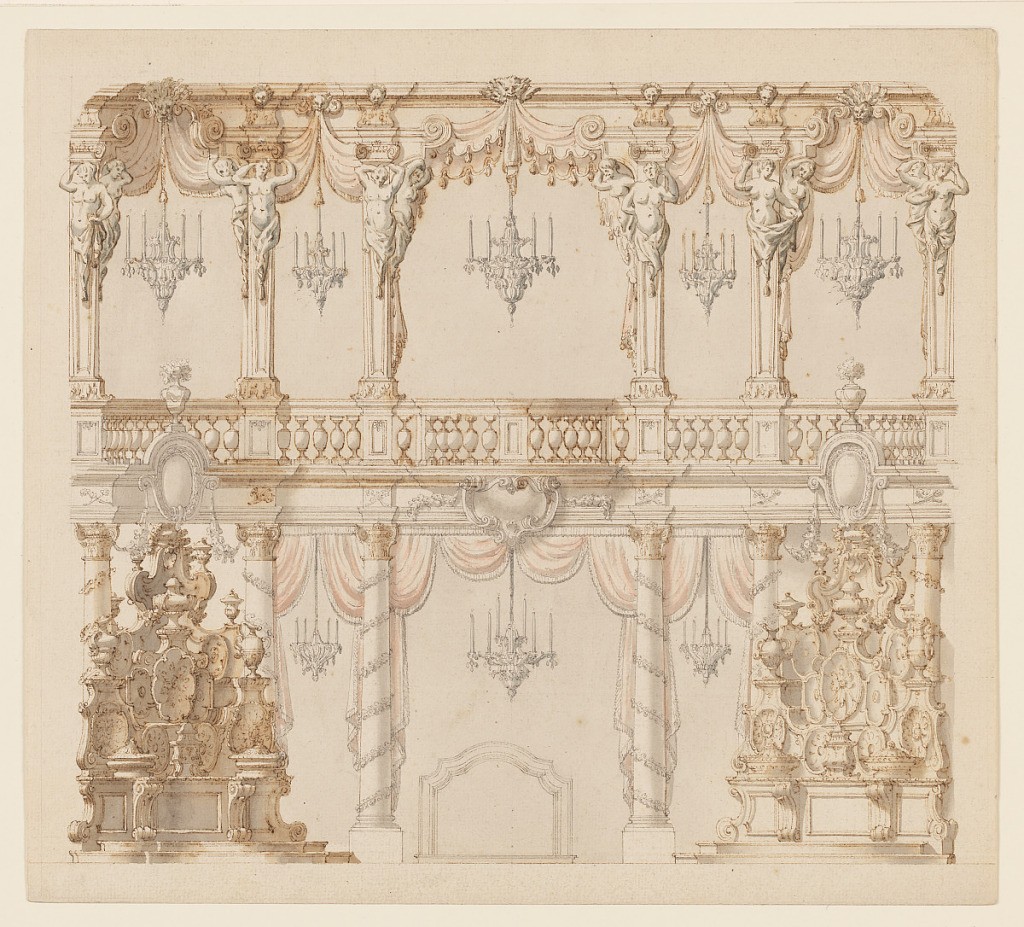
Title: Theater Design for a Dining Room
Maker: Francesco Nicoletti, 1728 – 1776
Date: before 1776
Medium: Pen and black, brown ink, brush and light brown wash, rose watercolor on white laid paper, mounted on blue-green board with gold ruled lines
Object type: Drawing
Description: Theater design for a dining room of a lower floor and balcony. Lower floor contains 4 ornate corinthain columns with drapes hanging between them, 2 sculptures on either side, a chandelier and a fireplace. Balcony contains columns with caryatids, hanging drapes, and 5 chandeliers.